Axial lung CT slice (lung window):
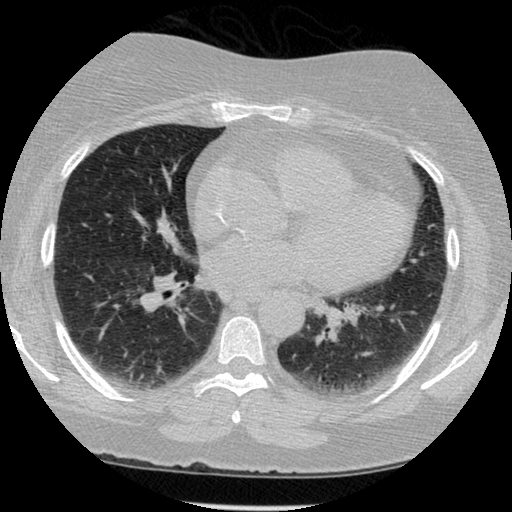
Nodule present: no